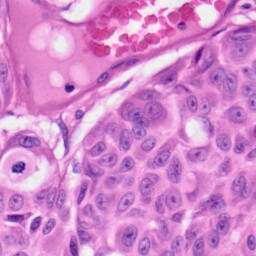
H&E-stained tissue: Skin